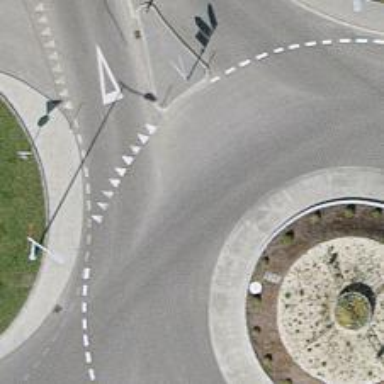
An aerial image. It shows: Secondary road with asphalt surface leading to roundabout junction.